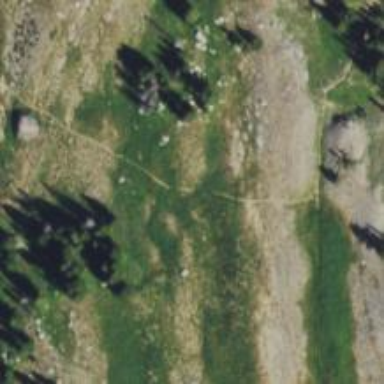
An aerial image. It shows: Trail path.